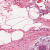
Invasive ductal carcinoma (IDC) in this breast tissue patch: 0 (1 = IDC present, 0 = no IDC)